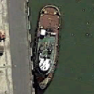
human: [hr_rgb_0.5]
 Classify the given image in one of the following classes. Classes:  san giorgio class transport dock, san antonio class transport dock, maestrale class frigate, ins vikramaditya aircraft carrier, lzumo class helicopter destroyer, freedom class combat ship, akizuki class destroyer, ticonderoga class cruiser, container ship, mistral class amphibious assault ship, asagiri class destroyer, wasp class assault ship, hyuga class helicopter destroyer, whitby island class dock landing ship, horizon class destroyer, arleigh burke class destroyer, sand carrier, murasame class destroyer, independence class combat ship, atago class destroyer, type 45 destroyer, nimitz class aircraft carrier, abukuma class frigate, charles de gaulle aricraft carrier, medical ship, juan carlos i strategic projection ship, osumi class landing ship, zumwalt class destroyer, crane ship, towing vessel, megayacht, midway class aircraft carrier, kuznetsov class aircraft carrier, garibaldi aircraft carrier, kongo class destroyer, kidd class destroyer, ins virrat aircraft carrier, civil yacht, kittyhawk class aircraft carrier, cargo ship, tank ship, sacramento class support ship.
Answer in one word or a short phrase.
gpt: Towing vessel